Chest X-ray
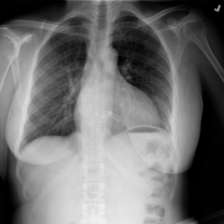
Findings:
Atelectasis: negative
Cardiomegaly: negative
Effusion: negative
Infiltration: negative
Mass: negative
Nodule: negative
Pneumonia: negative
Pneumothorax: negative
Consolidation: negative
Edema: negative
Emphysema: negative
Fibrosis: negative
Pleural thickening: negative
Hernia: negative